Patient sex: M
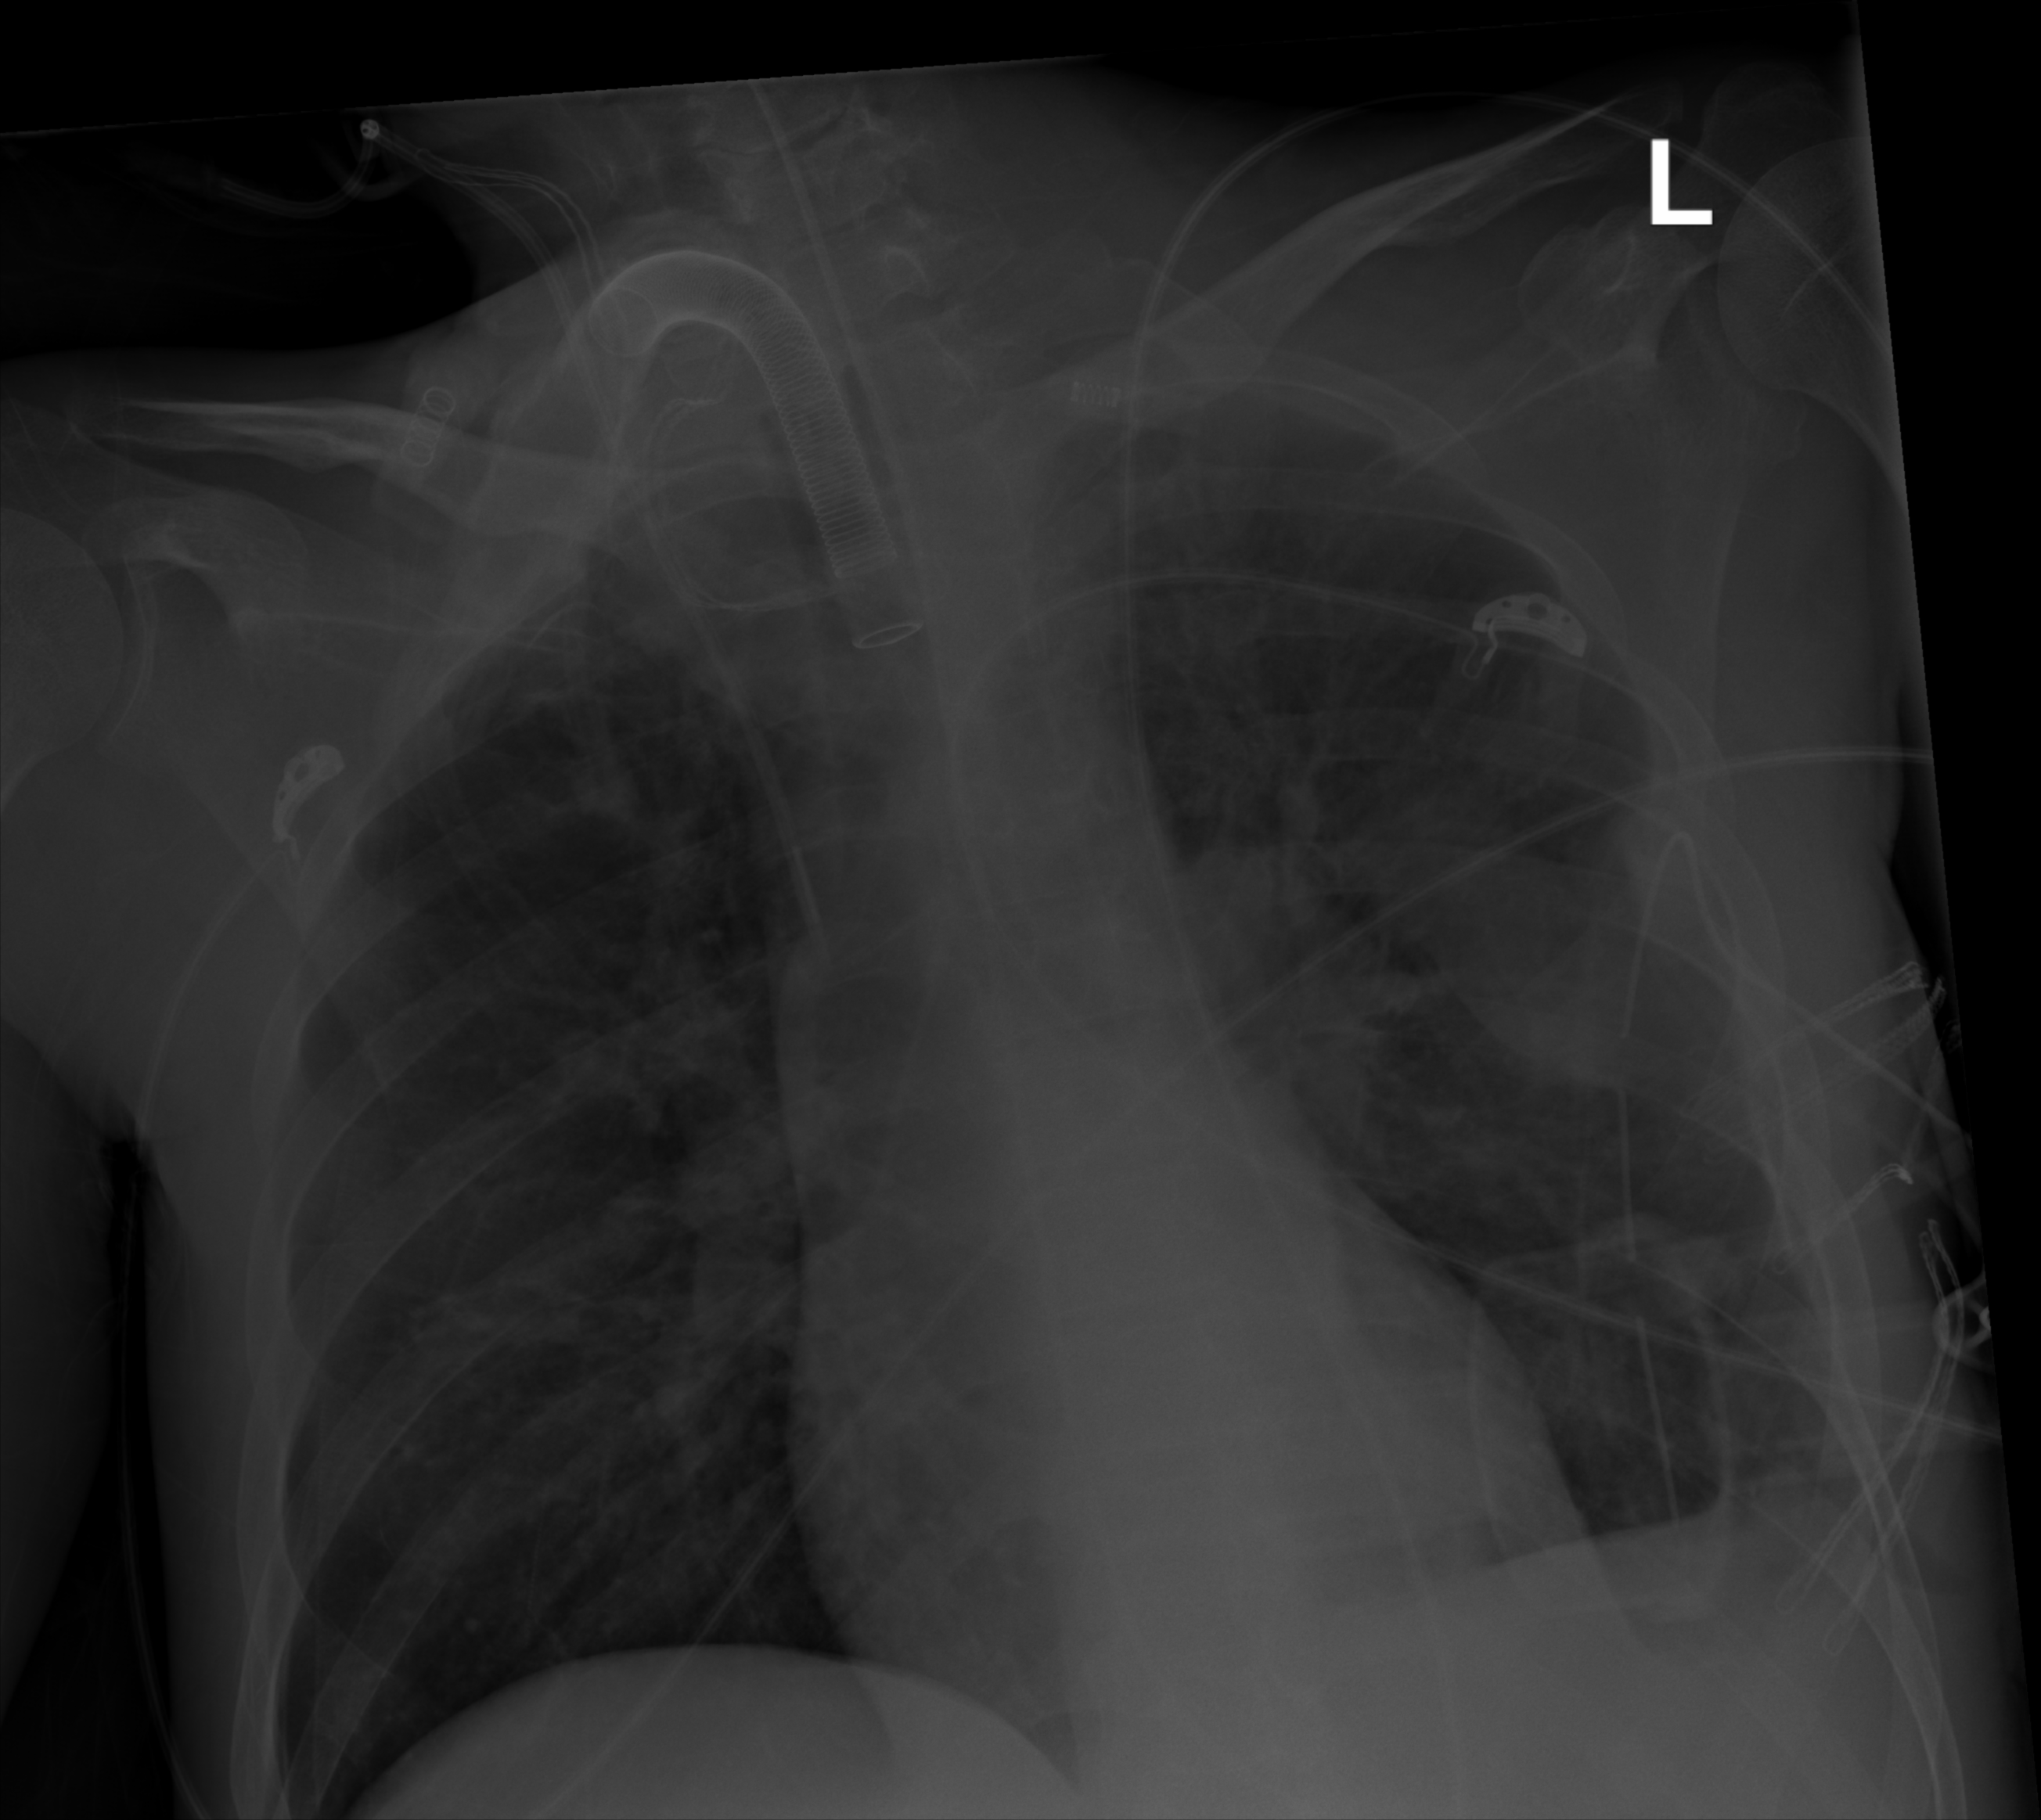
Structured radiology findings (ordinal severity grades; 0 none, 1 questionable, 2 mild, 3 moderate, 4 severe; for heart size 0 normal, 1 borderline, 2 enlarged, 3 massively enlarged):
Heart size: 0
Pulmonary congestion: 0
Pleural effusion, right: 0
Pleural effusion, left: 2
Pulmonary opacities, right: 0
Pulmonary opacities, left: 2
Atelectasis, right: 2
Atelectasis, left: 3